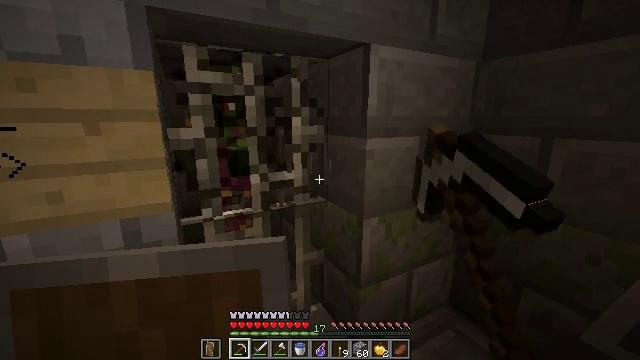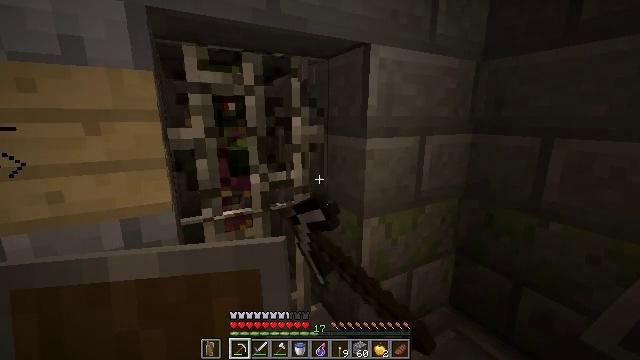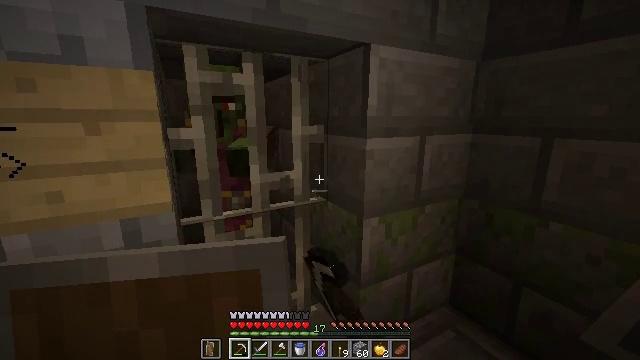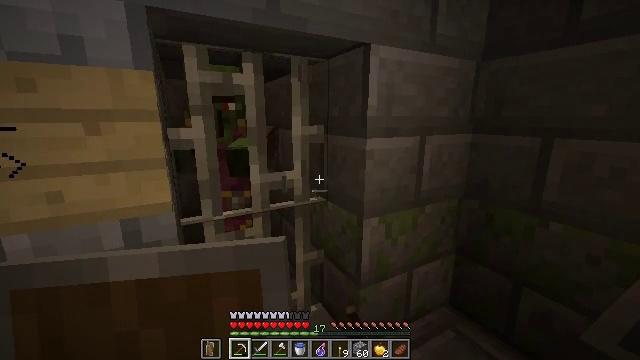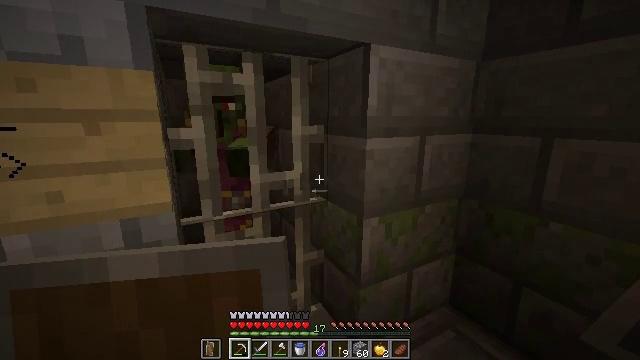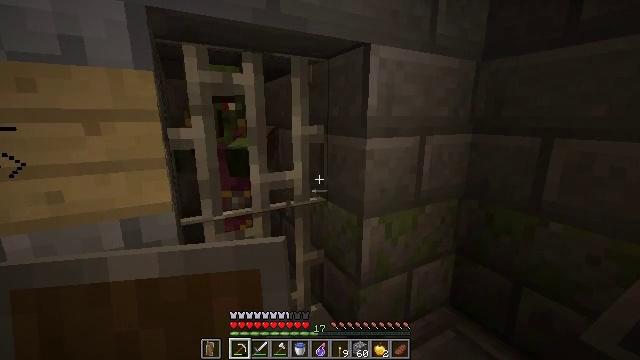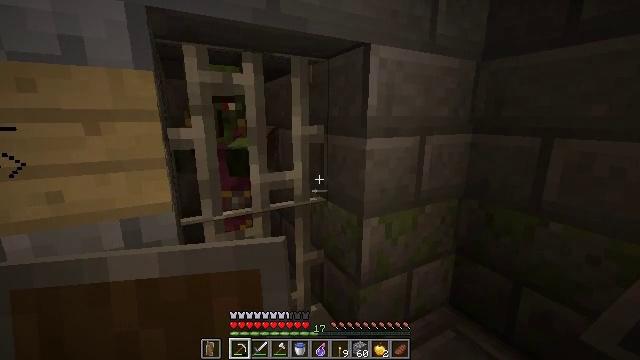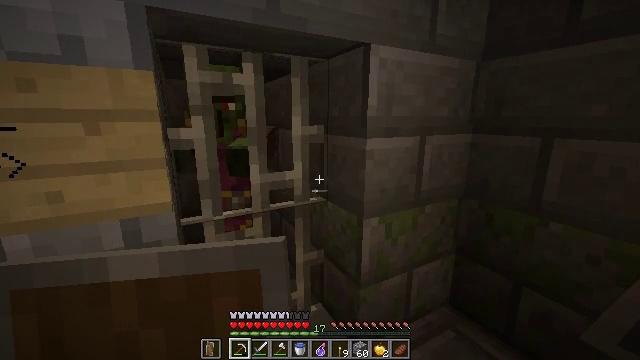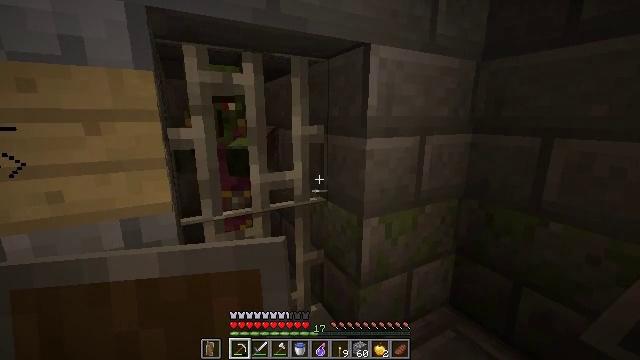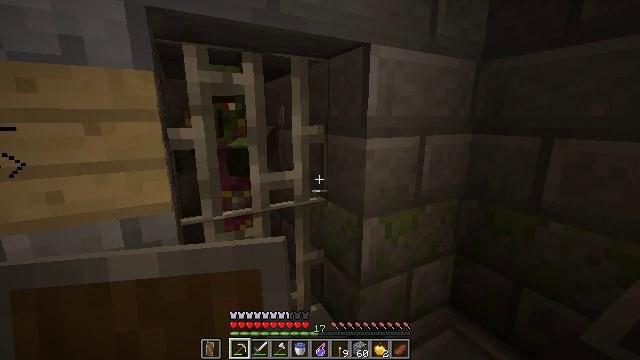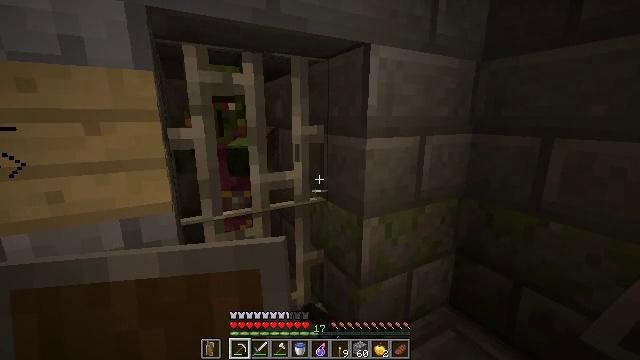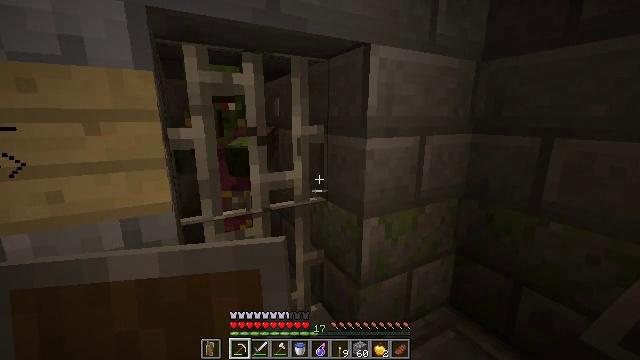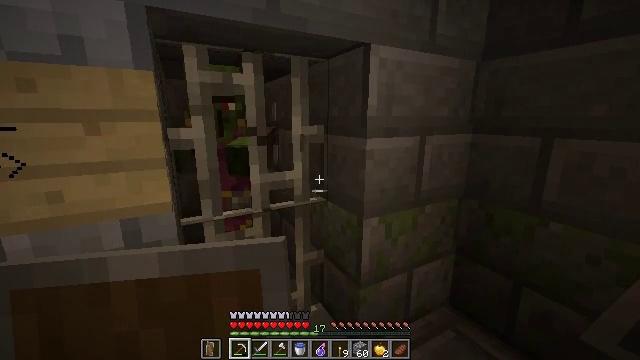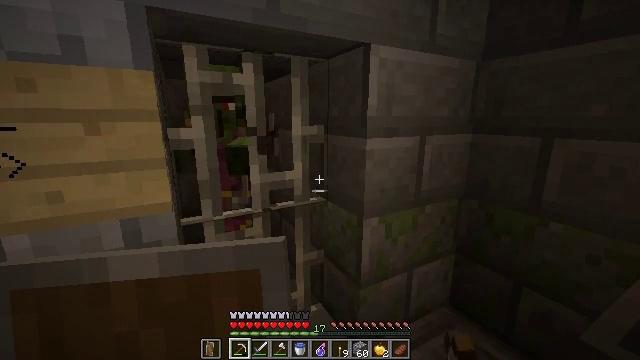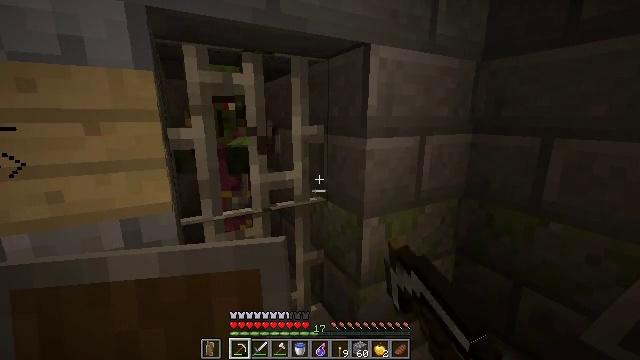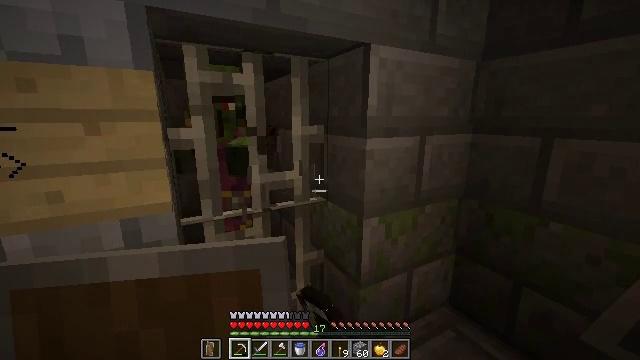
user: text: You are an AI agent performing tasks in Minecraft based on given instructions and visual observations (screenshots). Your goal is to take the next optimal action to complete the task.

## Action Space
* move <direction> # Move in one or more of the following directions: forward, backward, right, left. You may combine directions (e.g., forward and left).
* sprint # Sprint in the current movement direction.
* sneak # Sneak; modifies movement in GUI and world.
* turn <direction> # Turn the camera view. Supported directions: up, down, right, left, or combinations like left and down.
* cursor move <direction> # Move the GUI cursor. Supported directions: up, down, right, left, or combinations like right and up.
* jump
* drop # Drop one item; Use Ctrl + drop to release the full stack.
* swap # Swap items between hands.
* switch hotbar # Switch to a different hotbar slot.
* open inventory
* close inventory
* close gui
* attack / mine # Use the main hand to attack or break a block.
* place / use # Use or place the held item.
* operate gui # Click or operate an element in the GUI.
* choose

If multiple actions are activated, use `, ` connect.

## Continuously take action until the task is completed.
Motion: motion action
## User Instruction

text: Mine the iron bars from a structure.
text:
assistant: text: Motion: attack / mine
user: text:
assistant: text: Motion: no_op
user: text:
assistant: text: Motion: no_op
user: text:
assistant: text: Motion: no_op
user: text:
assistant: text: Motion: no_op
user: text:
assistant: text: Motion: no_op
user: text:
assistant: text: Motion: no_op
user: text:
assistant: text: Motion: no_op
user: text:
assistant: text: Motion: attack / mine
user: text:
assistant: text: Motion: attack / mine
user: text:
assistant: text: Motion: attack / mine
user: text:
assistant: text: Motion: attack / mine
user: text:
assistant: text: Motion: attack / mine
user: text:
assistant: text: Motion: attack / mine
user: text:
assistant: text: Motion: attack / mine
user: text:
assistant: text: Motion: attack / mine
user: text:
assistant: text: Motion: attack / mine
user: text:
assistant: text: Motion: attack / mine
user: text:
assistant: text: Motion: attack / mine
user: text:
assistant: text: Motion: attack / mine
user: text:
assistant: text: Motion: attack / mine
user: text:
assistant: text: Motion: attack / mine
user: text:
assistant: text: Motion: attack / mine
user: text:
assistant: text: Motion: attack / mine
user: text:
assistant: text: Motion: attack / mine
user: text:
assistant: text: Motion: attack / mine
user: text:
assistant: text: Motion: attack / mine
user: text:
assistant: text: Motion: attack / mine
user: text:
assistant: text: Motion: attack / mine
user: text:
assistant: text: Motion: attack / mine